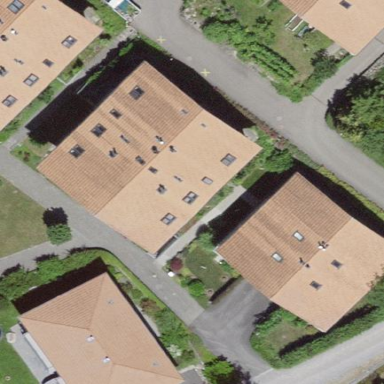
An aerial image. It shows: Residential building.